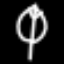
Label: leaf